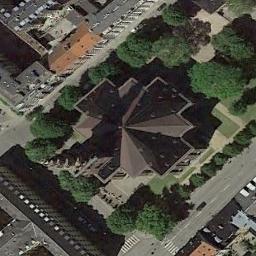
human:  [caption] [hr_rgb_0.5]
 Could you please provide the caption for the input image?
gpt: The church is surrounded by some trees with a road passed by .

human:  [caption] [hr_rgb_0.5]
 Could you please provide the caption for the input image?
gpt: This is a church, Surrounded by trees .

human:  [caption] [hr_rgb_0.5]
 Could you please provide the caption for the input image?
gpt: A black-roofed church with a black tower on the roof and many buildings and roads and trees around the church .

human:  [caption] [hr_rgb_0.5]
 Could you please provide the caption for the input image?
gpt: The church with a tower and the rest of the church has a brown sloping roof .

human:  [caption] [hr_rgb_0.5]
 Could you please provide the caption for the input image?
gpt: There are many trees near the church .